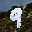
Label: 9